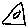
Label: triangle